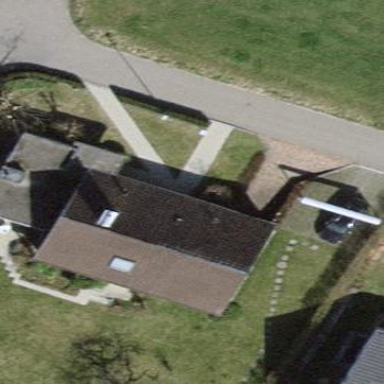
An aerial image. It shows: Building with tile roof.